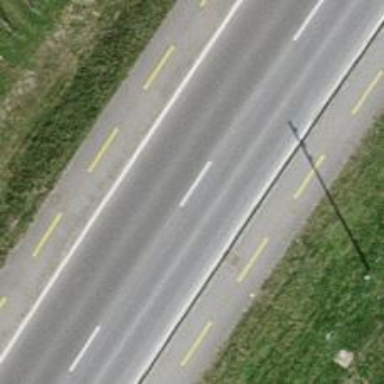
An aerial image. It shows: Asphalt road with primary highway and cycle track.